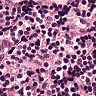
Metastatic tissue present: no